Question: -
In the configuration job, I have this:

But, I have the next error when execute the job:
'''
.ps1 cannot be loaded because the
execution of scripts is disabled on this system. Please see "get-help about_si
gning" for more details.
At line:1 char:2
+ & <<<< 'C:\Windows\TEMPbc.ps1'
+ CategoryInfo : NotSpecified: (:) [], PSSecurityException
+ FullyQualifiedErrorId : RuntimeException
Build step 'Windows PowerShell' marked build as failure
Started calculate disk usage of build
Finished Calculation of disk usage of build in 0 seconds
Started calculate disk usage of workspace
Finished Calculation of disk usage of workspace in 0 seconds
Finished: FAILURE
'''
I think that this is because my instance of Jenkins not is administrator.
Note:
'''
- I have a instance of Jenkins in my machine local
- And when I compile from my windows power shell console, this if execute (This is possible with this instruction "Set-ExecutionPolicy Unrestricted")
'''
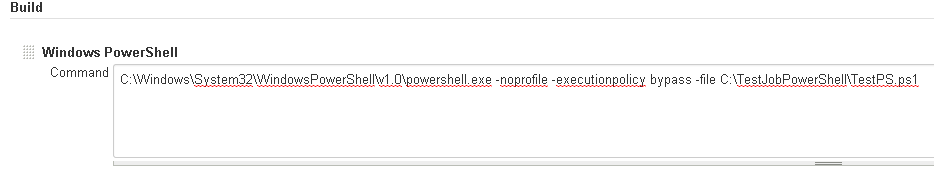
Answer: You need to set the execution policy on the server.
You can set the execution policy by typing this into your powershell window:
'''
Set-ExecutionPolicy RemoteSigned
'''
For more details <URL>